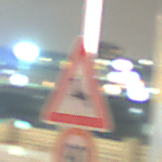
Verkehrszeichen: WildwechselRechts
Zusatzzeichen unten: Geschwindigkeit90
Umgebung: Outdoor, Urban
Tageszeit: Night
Wetter: PartlyCloudy
Licht: Artificial
Jahreszeit: NotSpecified
Kontrast: HighContrast